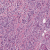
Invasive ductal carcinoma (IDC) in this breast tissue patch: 1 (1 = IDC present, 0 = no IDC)